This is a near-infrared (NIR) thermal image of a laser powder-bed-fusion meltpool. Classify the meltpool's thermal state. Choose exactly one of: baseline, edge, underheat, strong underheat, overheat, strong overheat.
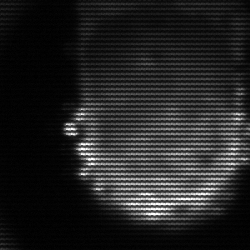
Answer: baseline